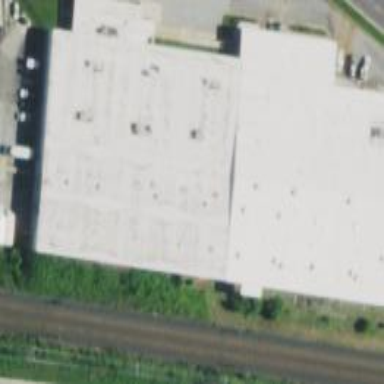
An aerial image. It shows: Building.